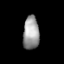
Tissue: lung
Cell type: Epithelial cells
Senescence score: 0.2185
Nuclear area (px): 521
Mean DAPI intensity: 156.466